Interaction volume radius: 10 \u00c5
Interaction volume height: 10 \u00c5
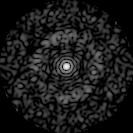
Disorder parameter: 0.8369